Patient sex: M
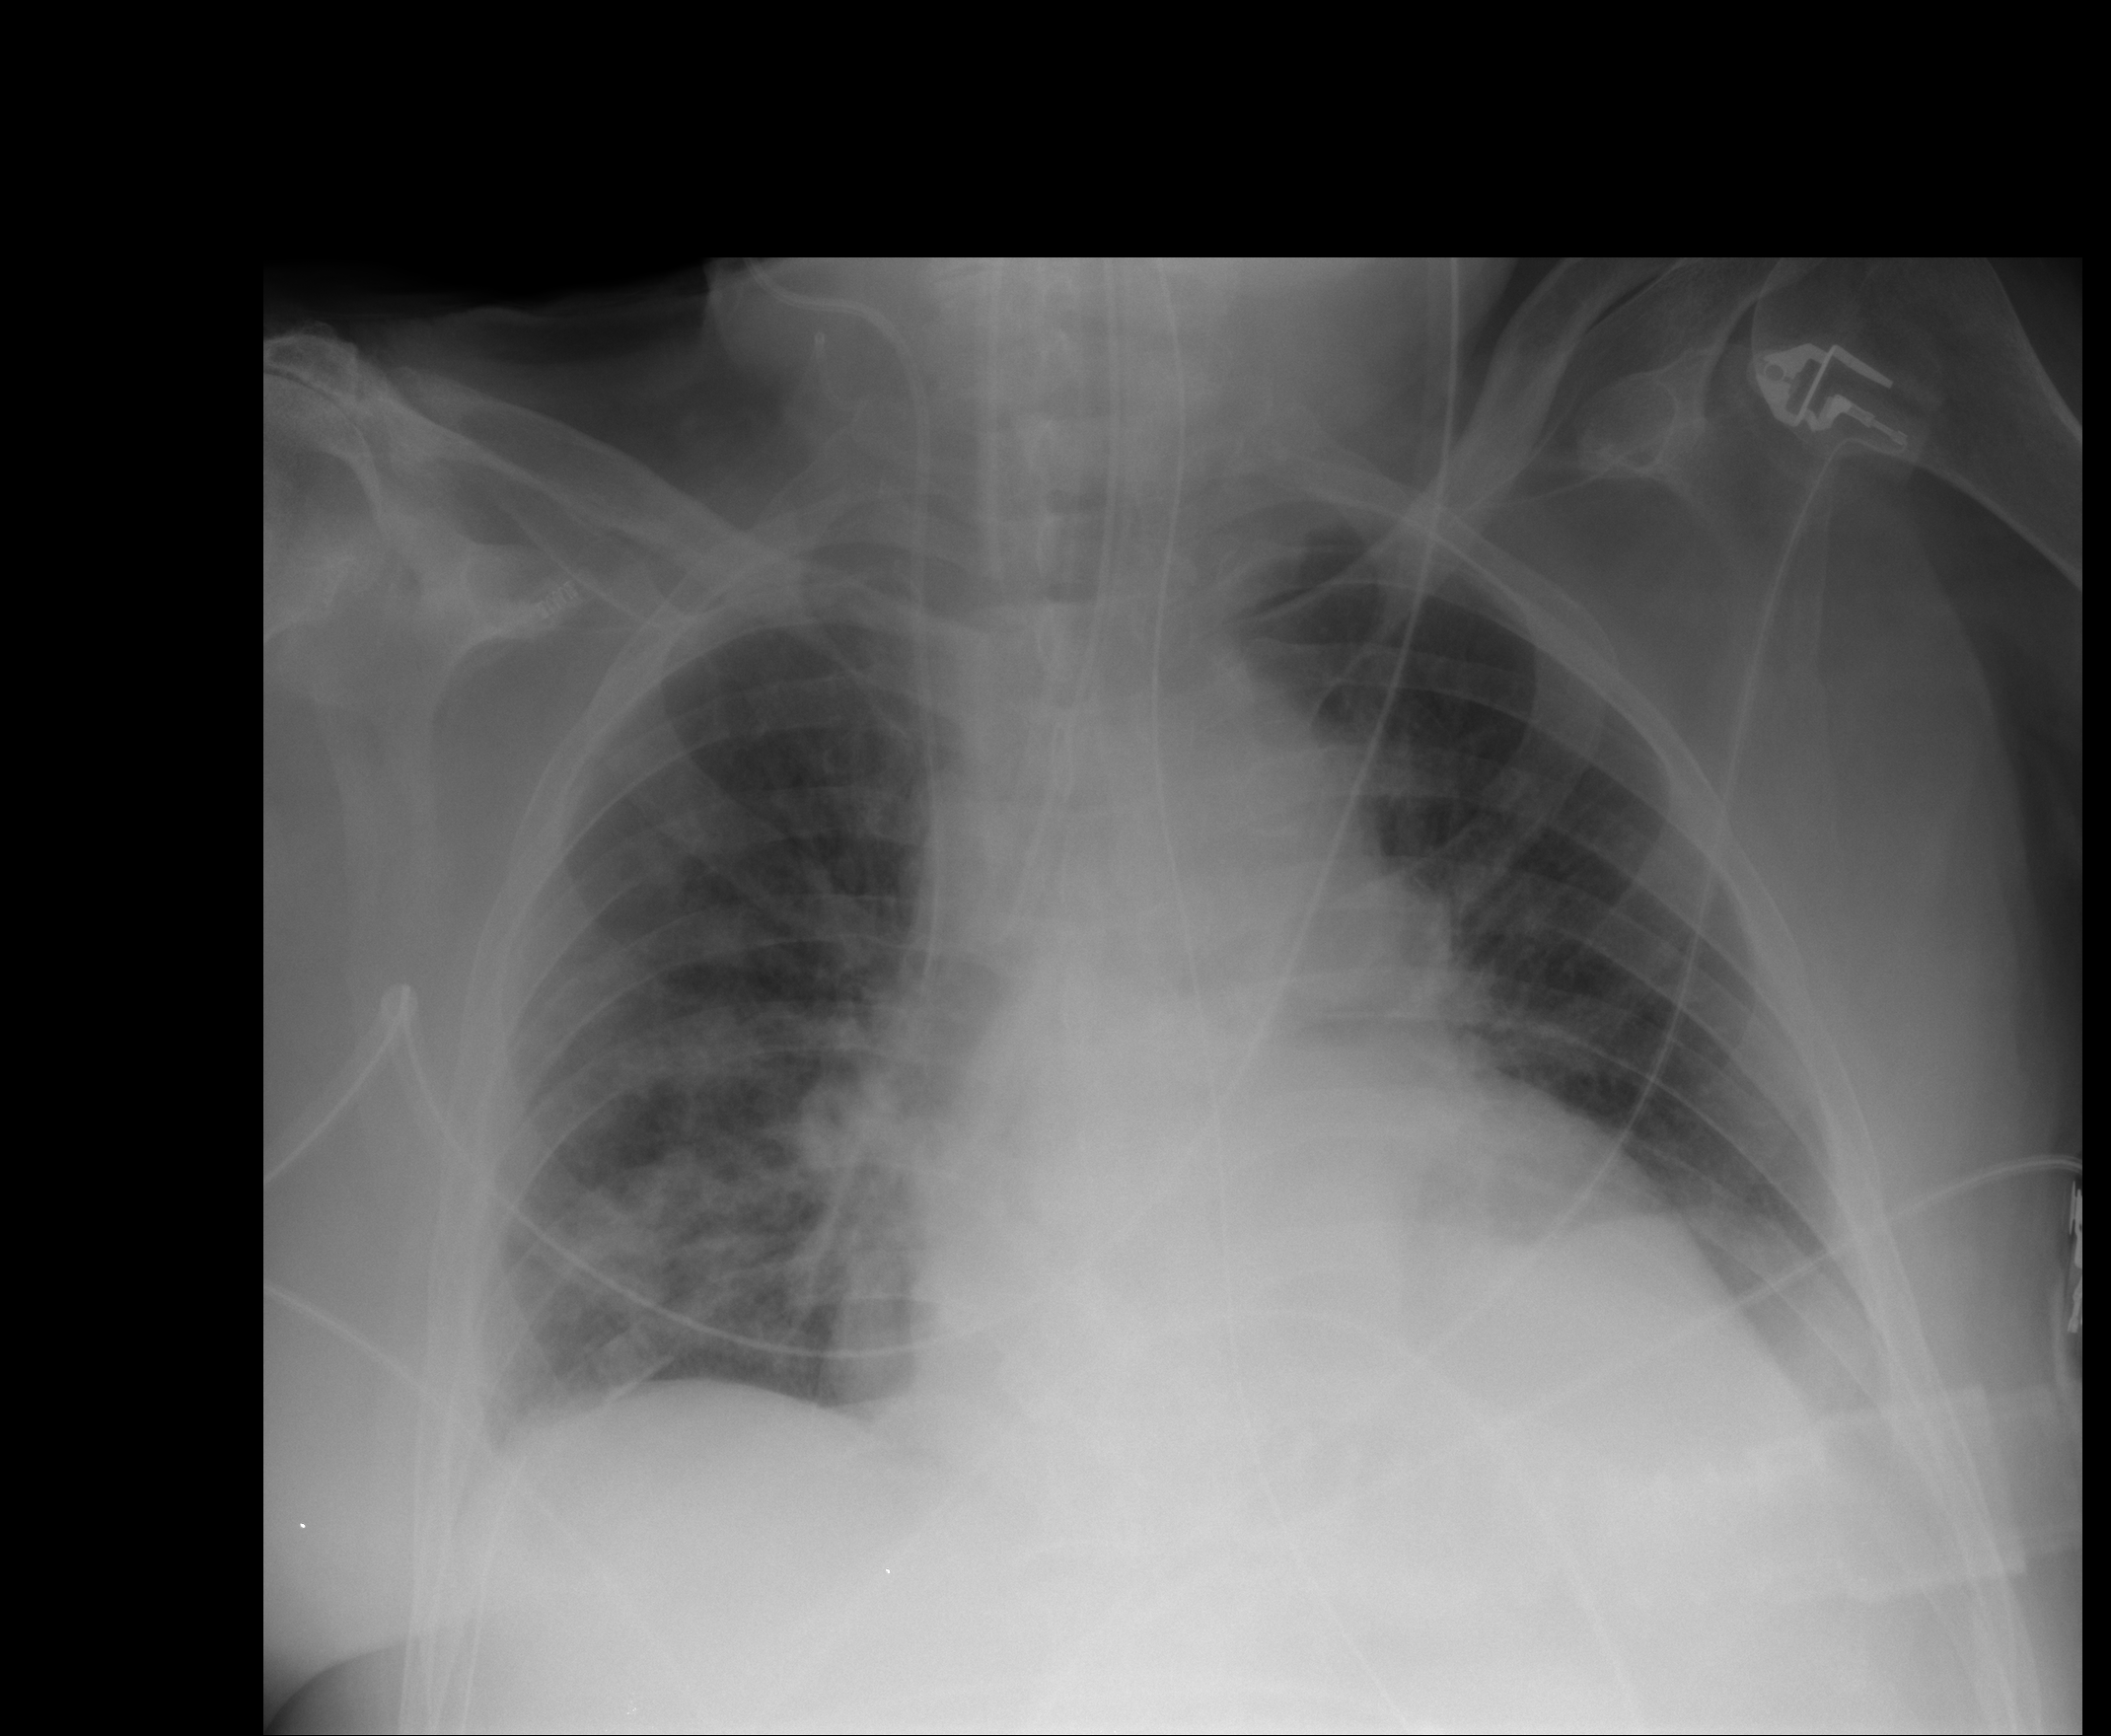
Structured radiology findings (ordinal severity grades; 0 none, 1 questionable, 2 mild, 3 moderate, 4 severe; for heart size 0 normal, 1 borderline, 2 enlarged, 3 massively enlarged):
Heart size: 2
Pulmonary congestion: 2
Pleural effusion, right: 2
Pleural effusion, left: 1
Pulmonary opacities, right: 2
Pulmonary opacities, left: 0
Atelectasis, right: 2
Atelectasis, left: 1